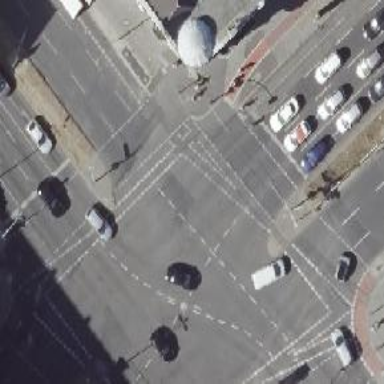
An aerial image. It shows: Crossing with traffic signals and pedestrian island.